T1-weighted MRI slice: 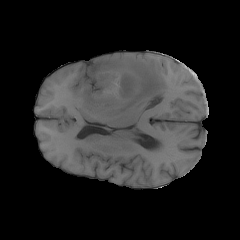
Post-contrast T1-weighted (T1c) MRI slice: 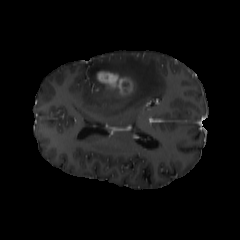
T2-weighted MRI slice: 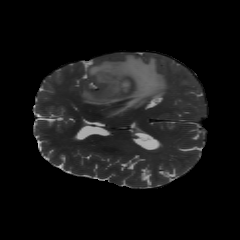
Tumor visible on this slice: yes